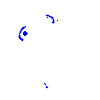
Particle: electron